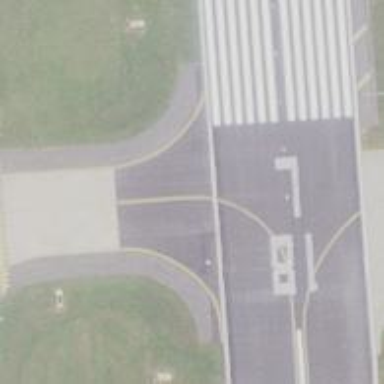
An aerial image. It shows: Image of taxiway at airport.